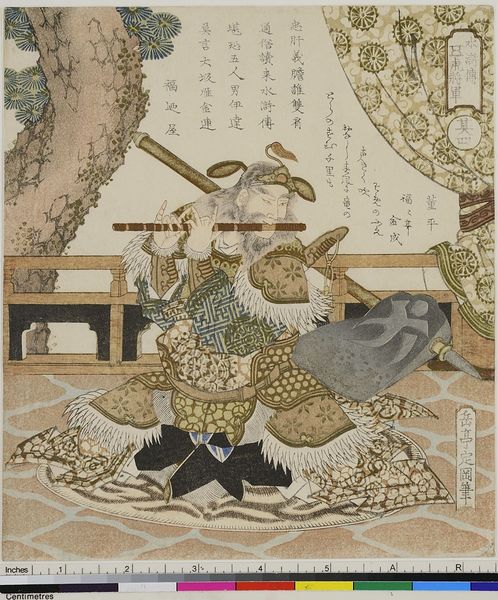
Titel: Dong Ping, Blatt 4 aus der Serie: Die fünf Tigergeneräle des Suikoden
Künstler: Yashima Gakutei
Standort: Hamburg
Institution: Museum für Kunst und Gewerbe Hamburg
Schlagwörter: baum, landschaft, bart, vorhang, mantel, holzschnitt, schriftzeichen, asien, druckgraphik, druckgrafik, asiatisch, flöte, general, feldherr, speer, zeit, flötenspieler, farbholzschnitt, marschall, edo, reproduktionen, druckerzeugnisse, japam, oberbefehlshaber, streitwaffen, japab